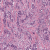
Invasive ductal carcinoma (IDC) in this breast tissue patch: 1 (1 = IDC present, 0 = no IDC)